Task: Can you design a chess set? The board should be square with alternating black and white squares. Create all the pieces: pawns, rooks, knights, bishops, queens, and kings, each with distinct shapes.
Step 252:
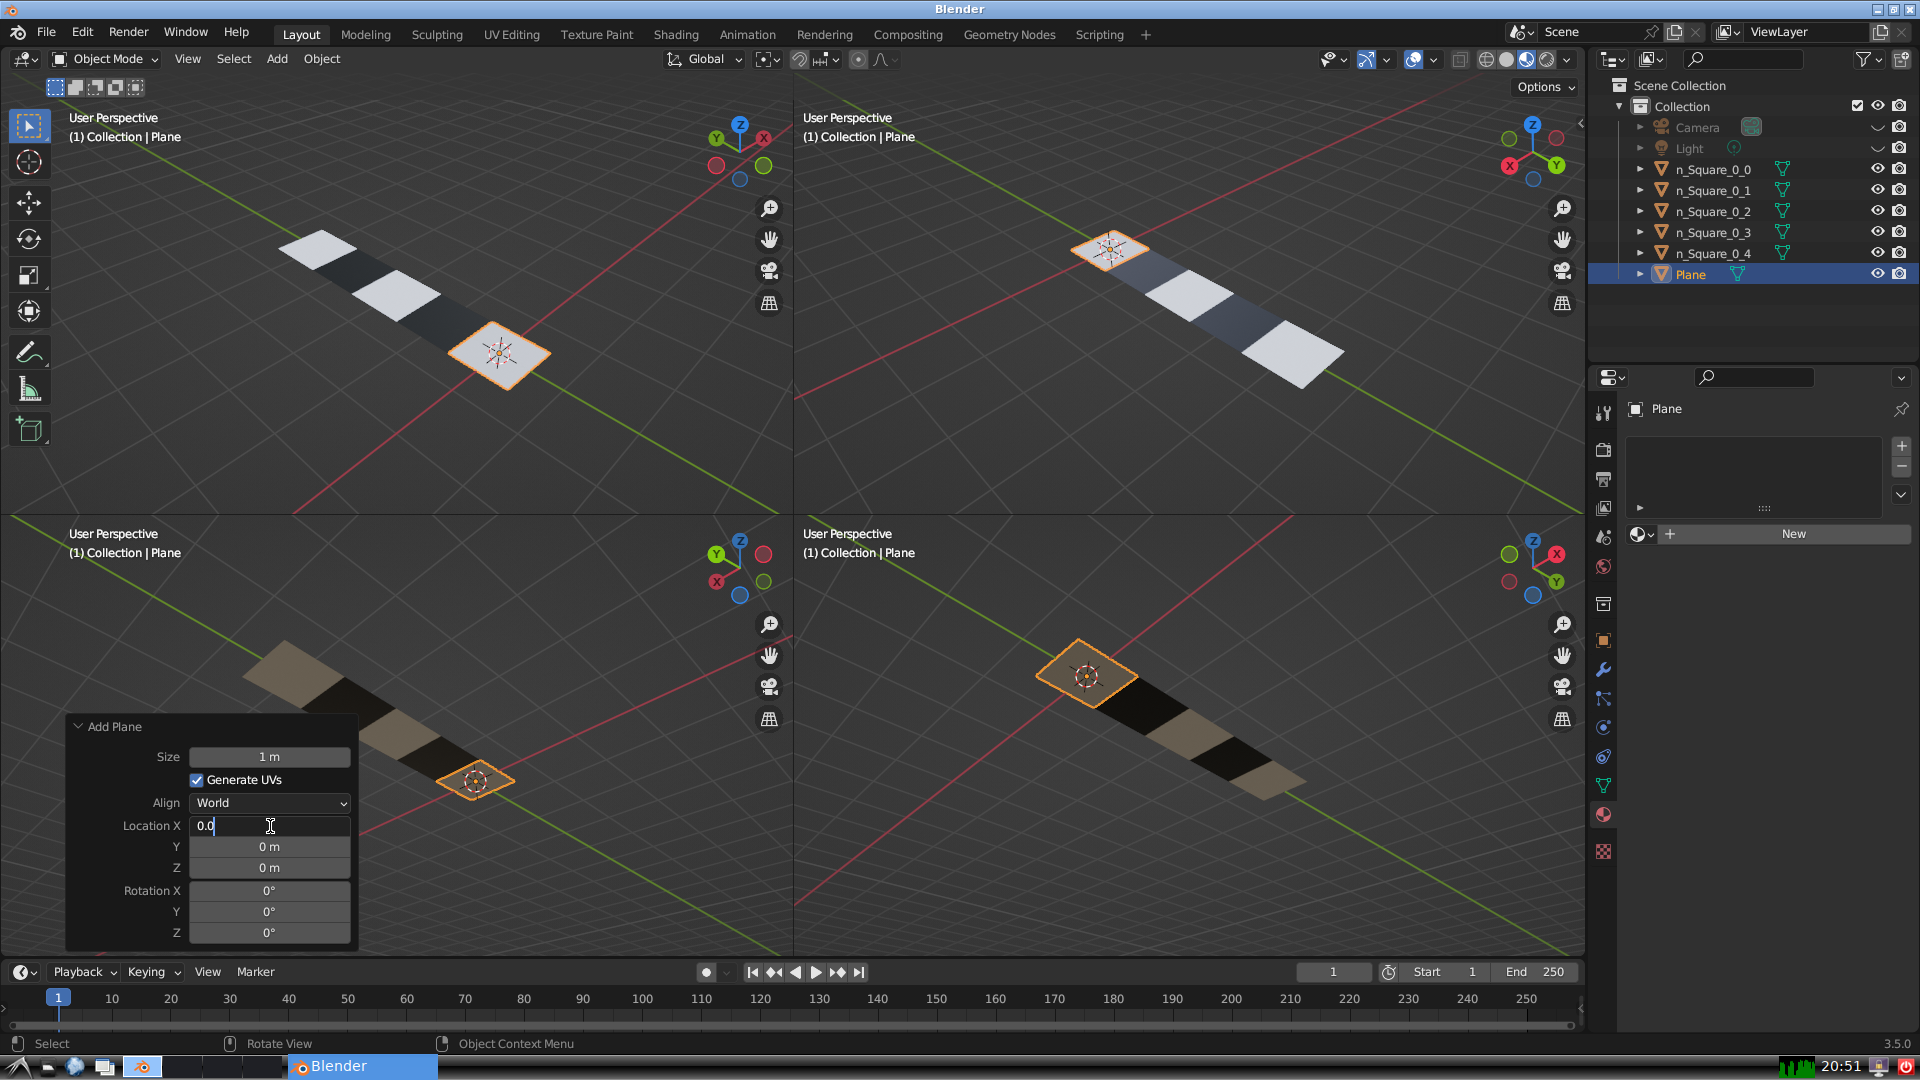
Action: {"key_press": ['Return']}